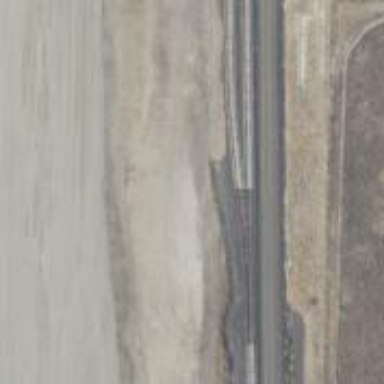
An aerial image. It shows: Rail spur service.